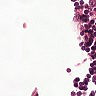
Metastatic tissue present: no